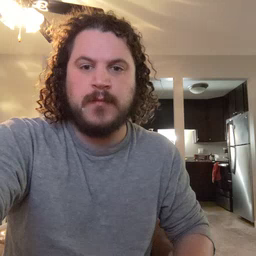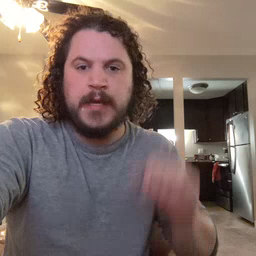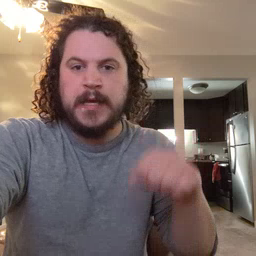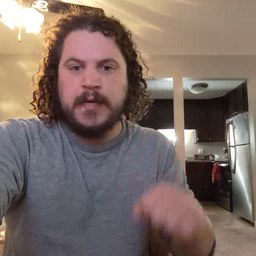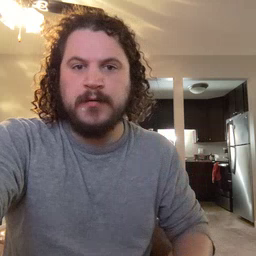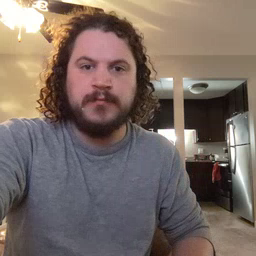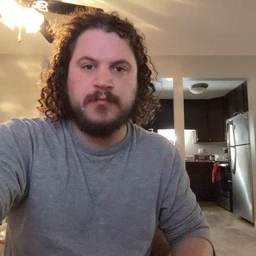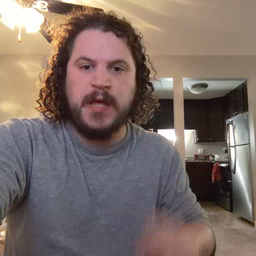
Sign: can